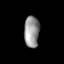
Tissue: lung
Cell type: Fibroblasts
Senescence score: 0.7572
Nuclear area (px): 471
Mean DAPI intensity: 147.435